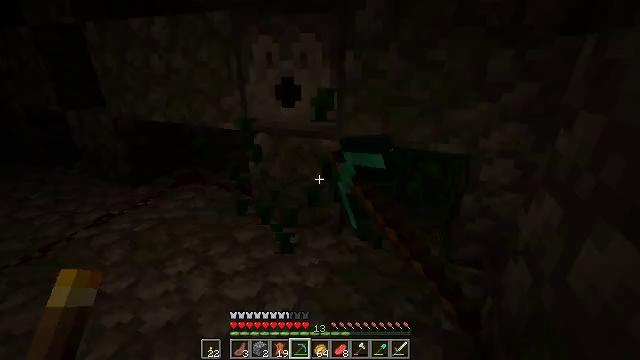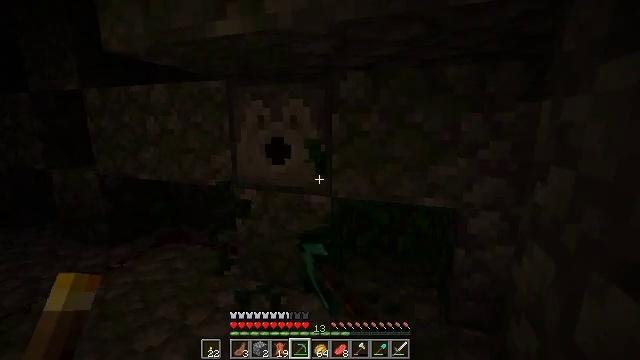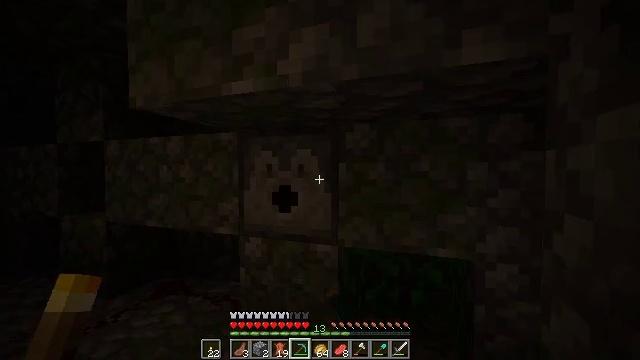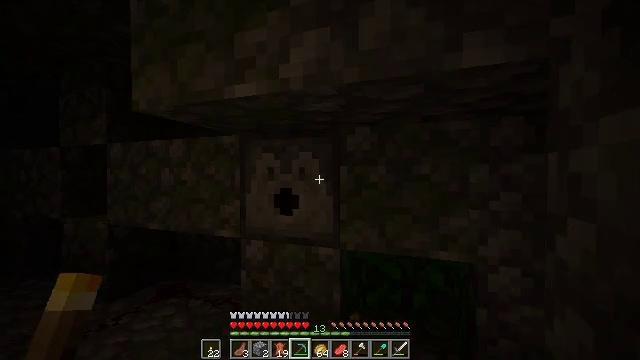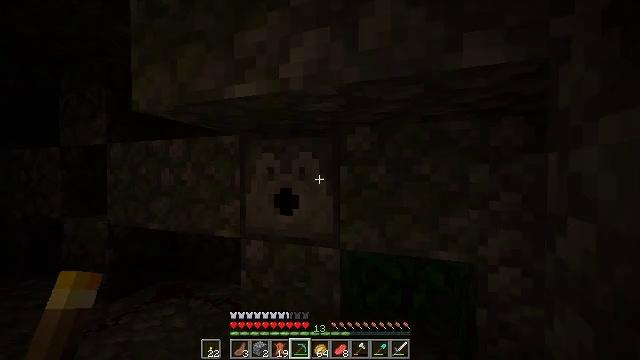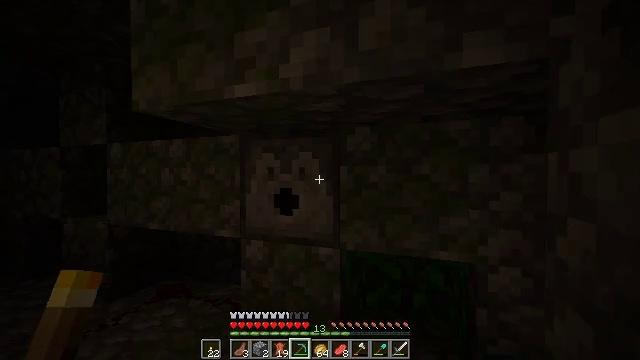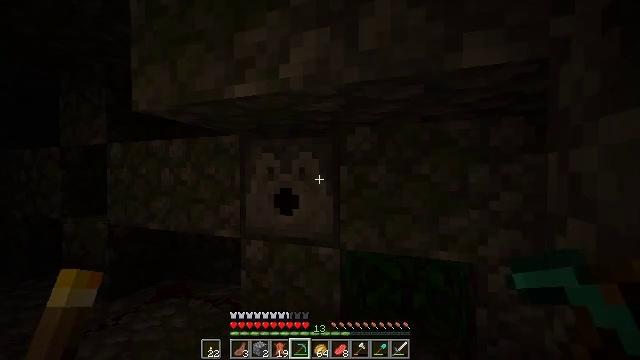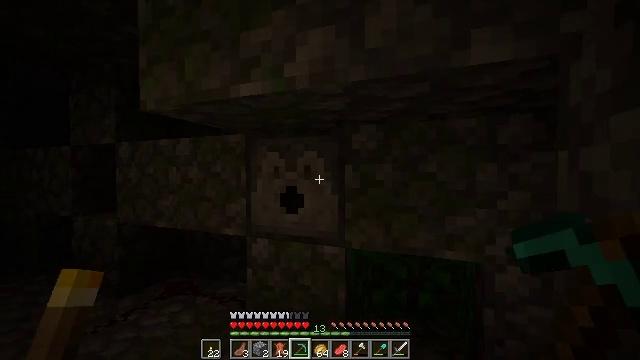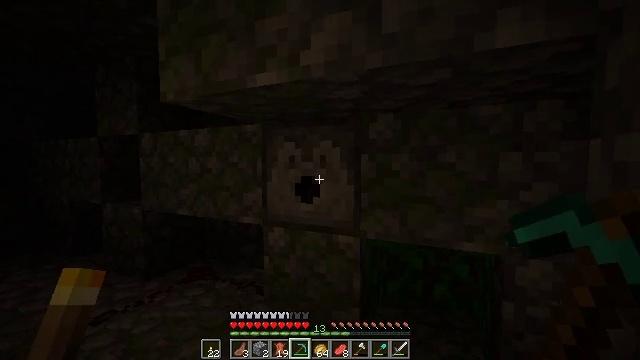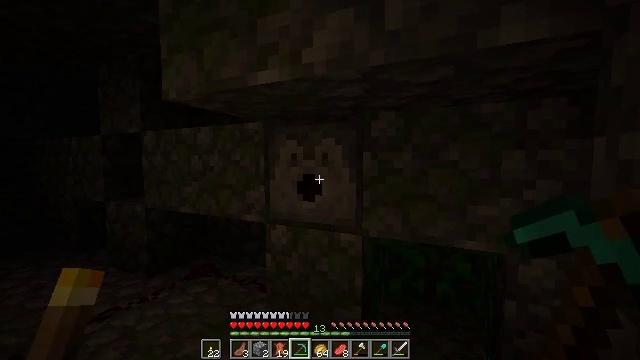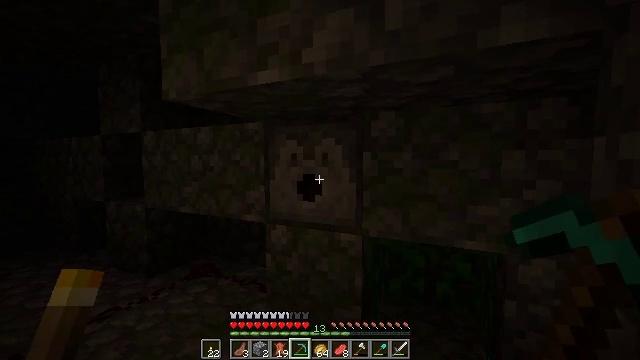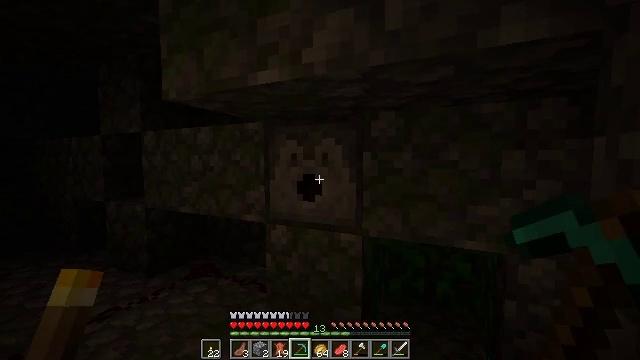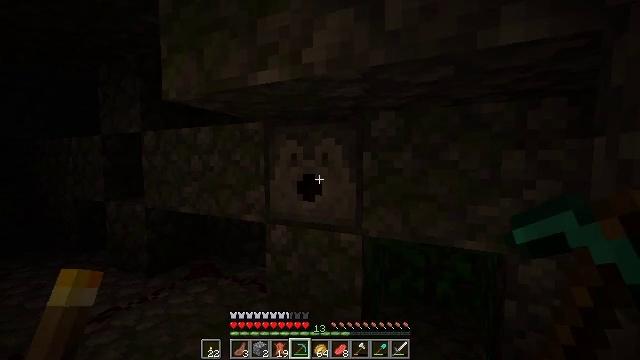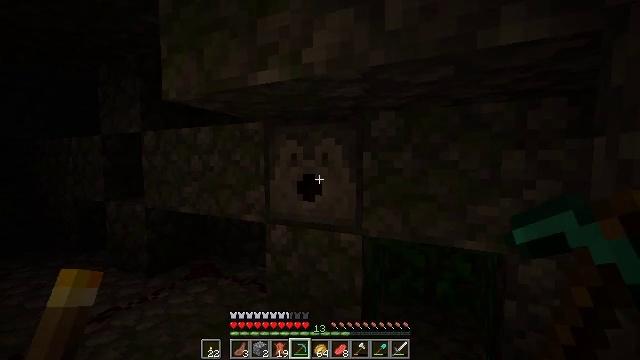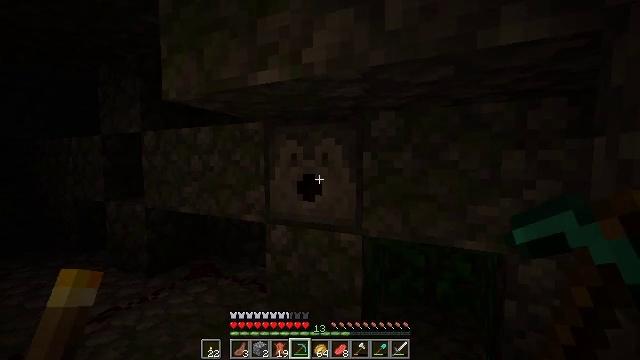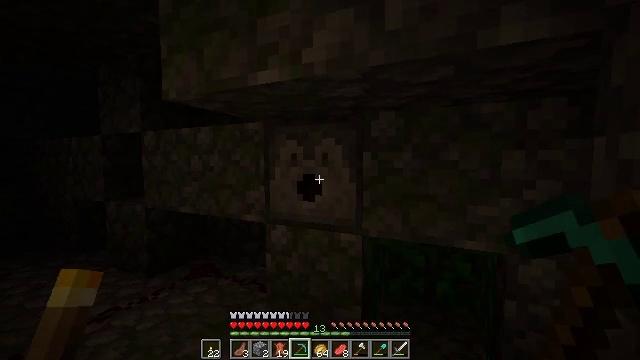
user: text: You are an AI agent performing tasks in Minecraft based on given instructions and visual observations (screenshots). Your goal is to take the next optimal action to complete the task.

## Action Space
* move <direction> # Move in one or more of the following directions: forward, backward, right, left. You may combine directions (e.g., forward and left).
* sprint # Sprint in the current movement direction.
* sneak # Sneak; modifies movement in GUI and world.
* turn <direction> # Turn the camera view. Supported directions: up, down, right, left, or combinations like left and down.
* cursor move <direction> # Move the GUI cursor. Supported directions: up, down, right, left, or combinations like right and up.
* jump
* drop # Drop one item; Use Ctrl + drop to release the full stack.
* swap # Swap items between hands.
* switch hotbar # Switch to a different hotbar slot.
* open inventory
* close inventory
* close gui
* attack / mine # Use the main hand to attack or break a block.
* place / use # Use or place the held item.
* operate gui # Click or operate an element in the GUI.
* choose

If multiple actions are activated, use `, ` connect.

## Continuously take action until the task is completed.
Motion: motion action
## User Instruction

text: Remove the dispenser from its place.
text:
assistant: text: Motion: turn right and up
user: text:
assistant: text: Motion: turn left and up
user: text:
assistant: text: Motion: no_op
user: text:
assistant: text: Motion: no_op
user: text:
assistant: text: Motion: no_op
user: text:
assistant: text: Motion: no_op
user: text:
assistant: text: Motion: turn left
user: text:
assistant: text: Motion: turn left and down
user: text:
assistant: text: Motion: no_op
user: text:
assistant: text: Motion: no_op
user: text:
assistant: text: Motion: no_op
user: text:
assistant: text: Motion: no_op
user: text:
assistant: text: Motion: no_op
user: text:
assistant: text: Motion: no_op
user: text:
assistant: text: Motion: no_op
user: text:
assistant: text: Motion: no_op
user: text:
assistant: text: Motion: no_op
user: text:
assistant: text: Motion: use / place
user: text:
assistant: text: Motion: use / place
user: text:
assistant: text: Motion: use / place
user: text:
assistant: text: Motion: no_op
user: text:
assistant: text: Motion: no_op
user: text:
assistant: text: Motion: open gui
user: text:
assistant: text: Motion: no_op
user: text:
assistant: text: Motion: no_op
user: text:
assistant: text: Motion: no_op
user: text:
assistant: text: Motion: no_op
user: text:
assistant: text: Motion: no_op
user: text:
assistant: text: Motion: no_op
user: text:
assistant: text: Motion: no_op